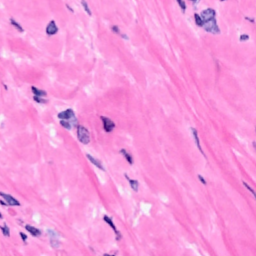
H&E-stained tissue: Breast